Interaction volume radius: 5 \u00c5
Interaction volume height: 25 \u00c5
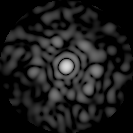
Disorder parameter: 0.8631